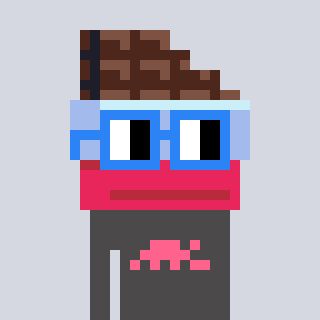
a pixel art character with square blue glasses, a chocolate-shaped head and a grayscale-colored body on a cool background